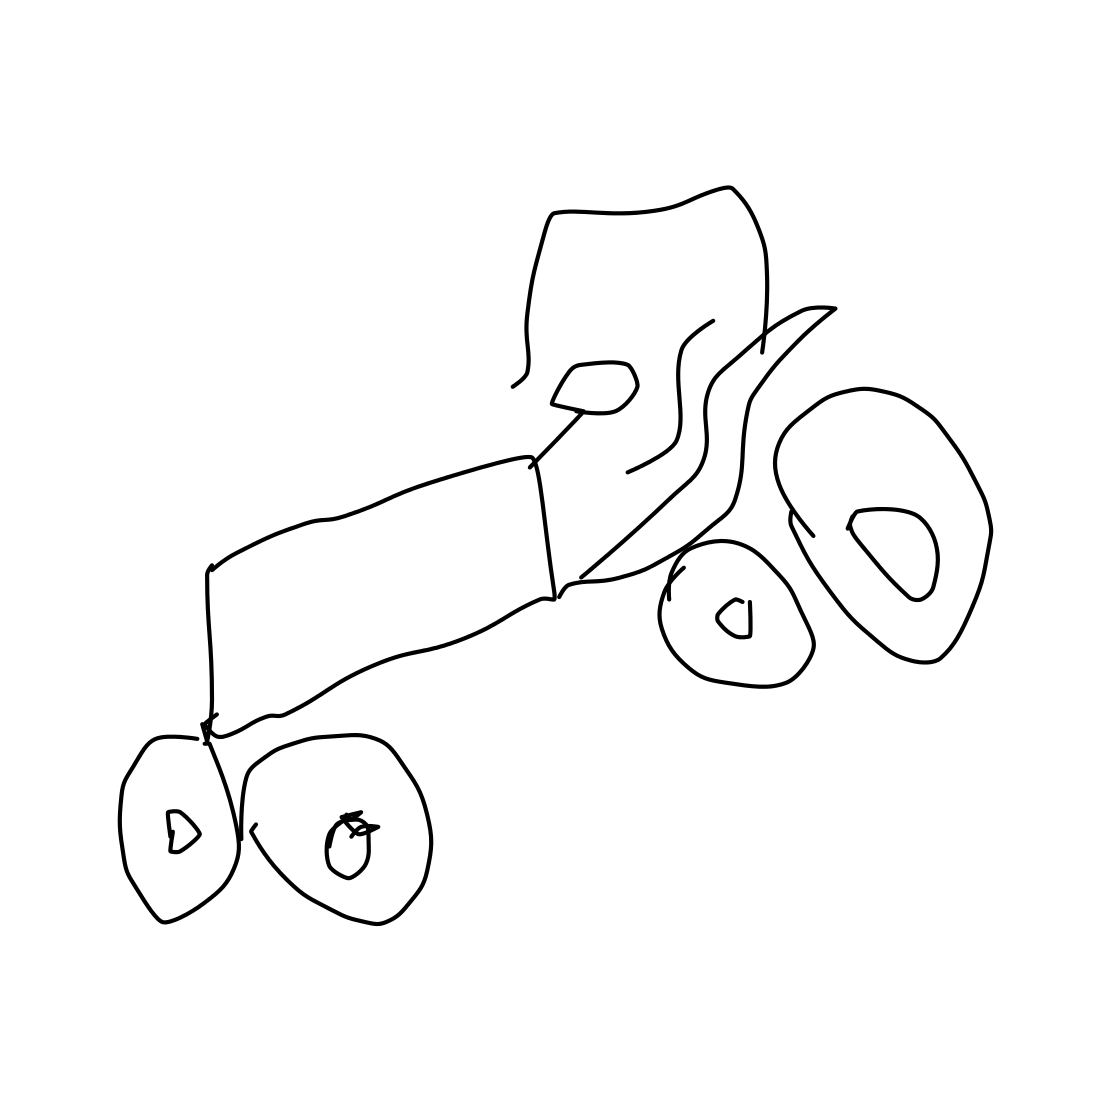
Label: tractor